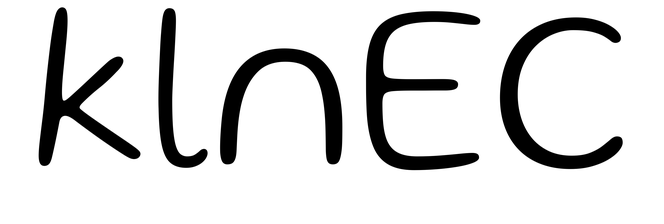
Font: Gluten_ExtraLight